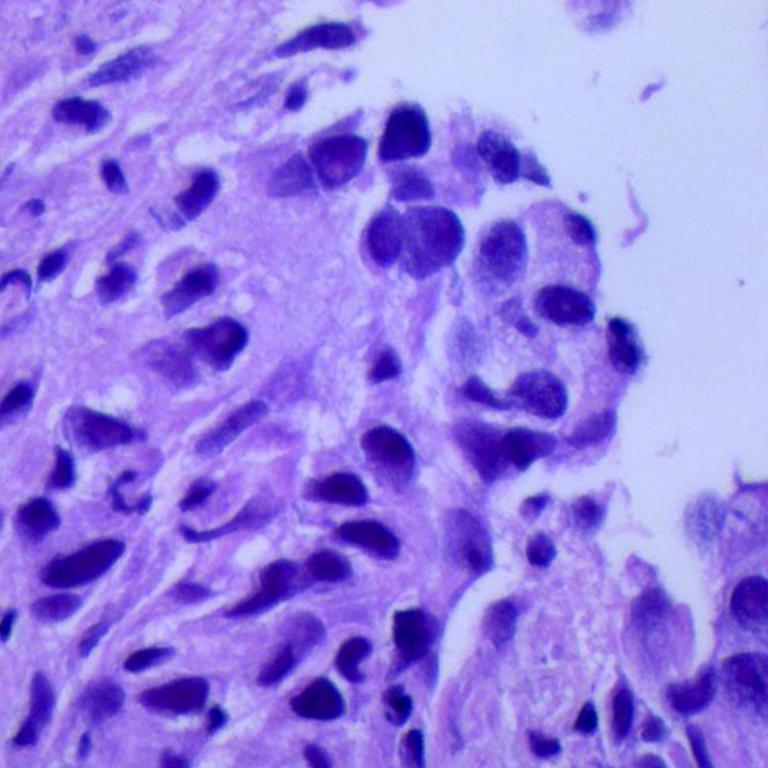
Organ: lung
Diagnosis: adenocarcinomas